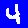
Digit: 4